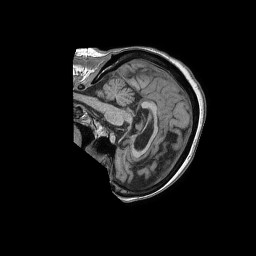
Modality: T1w
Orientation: sagittal
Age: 62
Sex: female
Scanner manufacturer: philips
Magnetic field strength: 1.5 T
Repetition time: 0.007811 s
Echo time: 0.003628 s